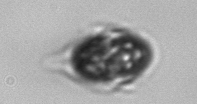
Label: Mesodinium